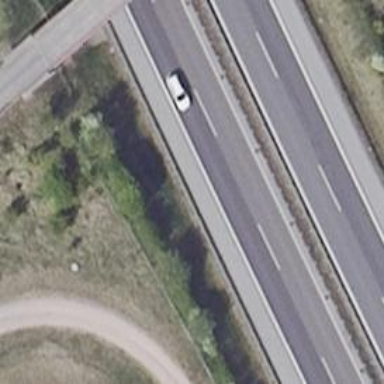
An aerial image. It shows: Asphalt motorway.